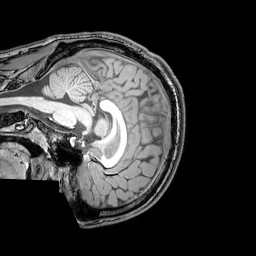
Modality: T1w
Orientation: sagittal
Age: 21
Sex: male
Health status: healthy
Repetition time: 0.081 s
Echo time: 0.037 s